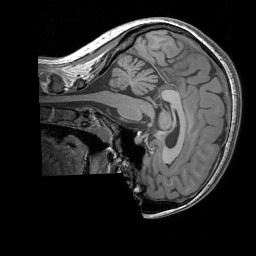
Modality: T1w
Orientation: sagittal
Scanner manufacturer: siemens
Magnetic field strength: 3 T
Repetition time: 1.83 s
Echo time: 0.00303 s